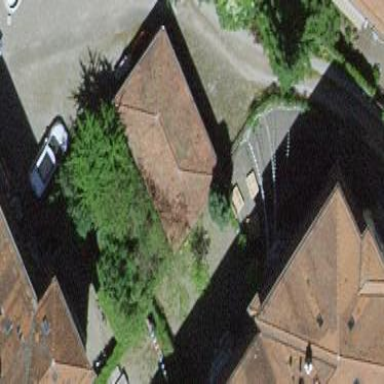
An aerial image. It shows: Group of garages.